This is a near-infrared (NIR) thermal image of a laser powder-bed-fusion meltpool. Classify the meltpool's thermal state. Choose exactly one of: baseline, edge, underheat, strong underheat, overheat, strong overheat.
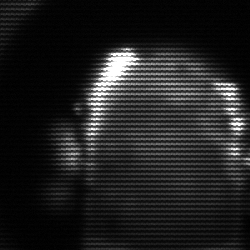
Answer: baseline